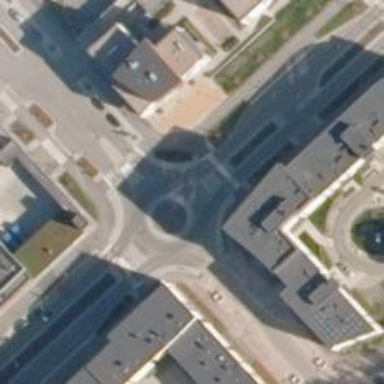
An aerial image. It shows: Tertiary road made of asphalt leading to roundabout junction.